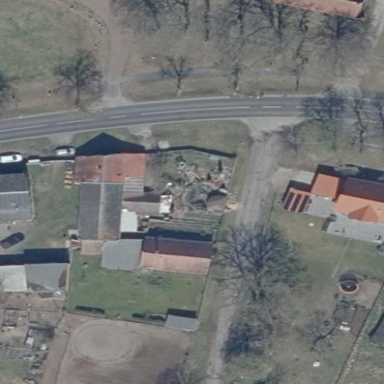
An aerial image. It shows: Simple and straightforward house.